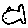
Label: fish